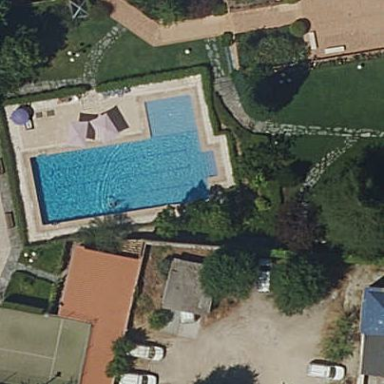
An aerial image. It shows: Swimming pool located in leisure land.